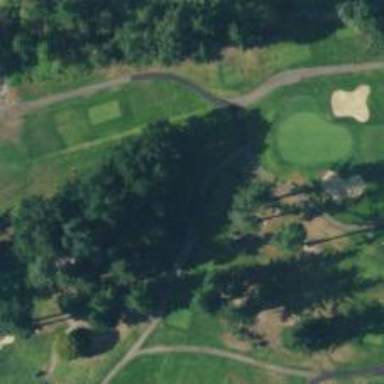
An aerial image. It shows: Path for both roads and golfers.